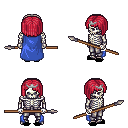
a pixel art fantasy rpg character, male body template, skeleton, blue cape, metal pants, ruby red pageboy hairstyle, silver tiara, black slippers, spear, four views (front, back, left, right), 2x2 character sprite sheet, small pixel art, hard edges, no anti-aliasing